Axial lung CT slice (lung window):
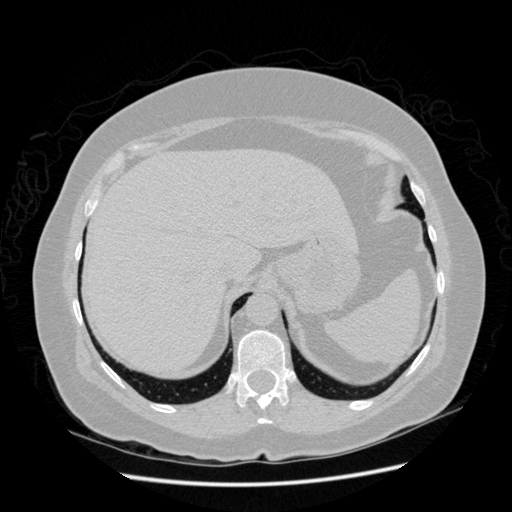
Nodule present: no